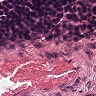
Metastatic tissue present: no